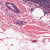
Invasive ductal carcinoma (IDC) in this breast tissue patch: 0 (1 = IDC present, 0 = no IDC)